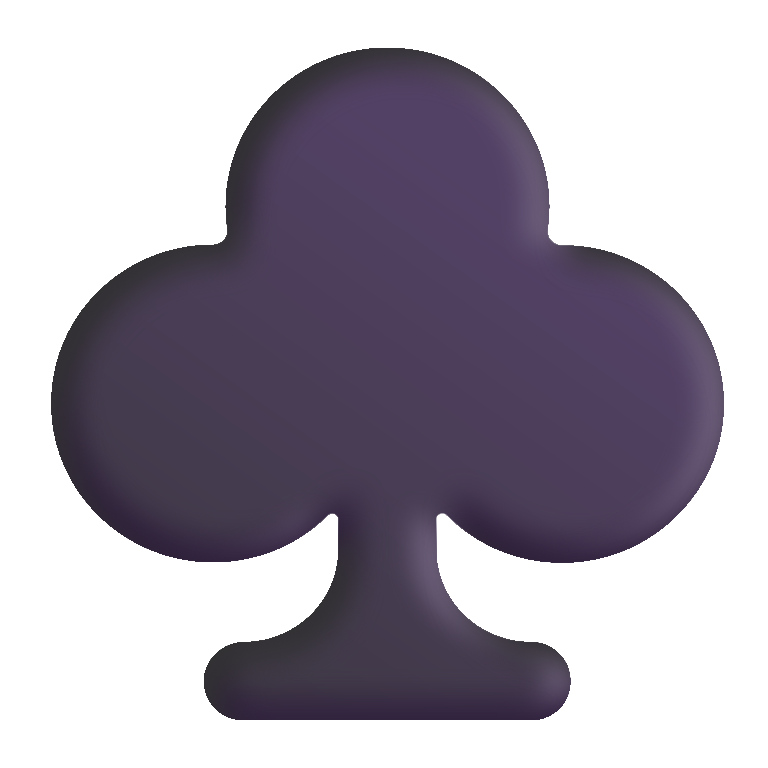
club suit color